Point out the variations between the two images.
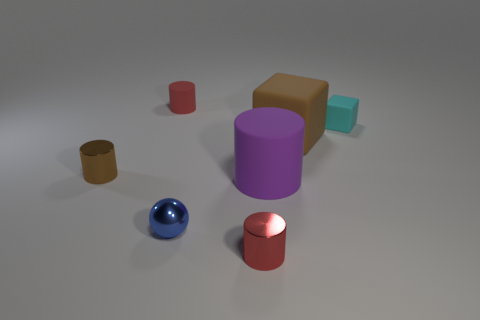
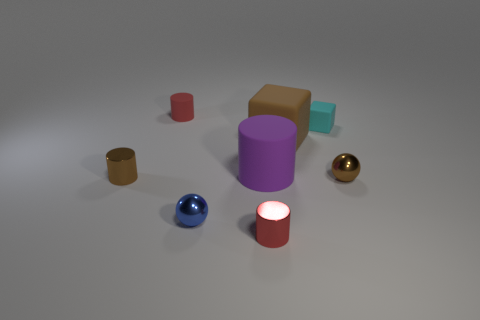
the brown ball has appeared
the brown ball has been newly placed
the tiny brown metallic ball that is to the right of the red metallic thing has appeared
the brown sphere has been added
the tiny brown metallic sphere right of the large brown object has been newly placed
the small brown shiny ball behind the small blue thing has been added
the small brown shiny ball that is to the right of the small red shiny cylinder has appeared